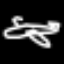
Label: airplane